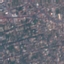
Label: Residential